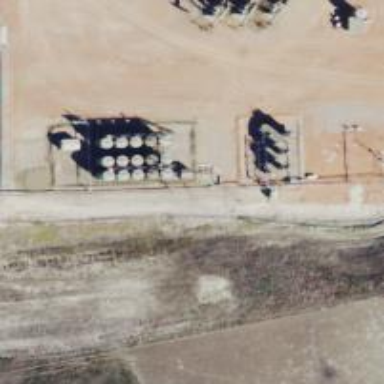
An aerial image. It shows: Storage tank with man-made structure.